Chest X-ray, AP view. Patient: 43 years old, sex F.
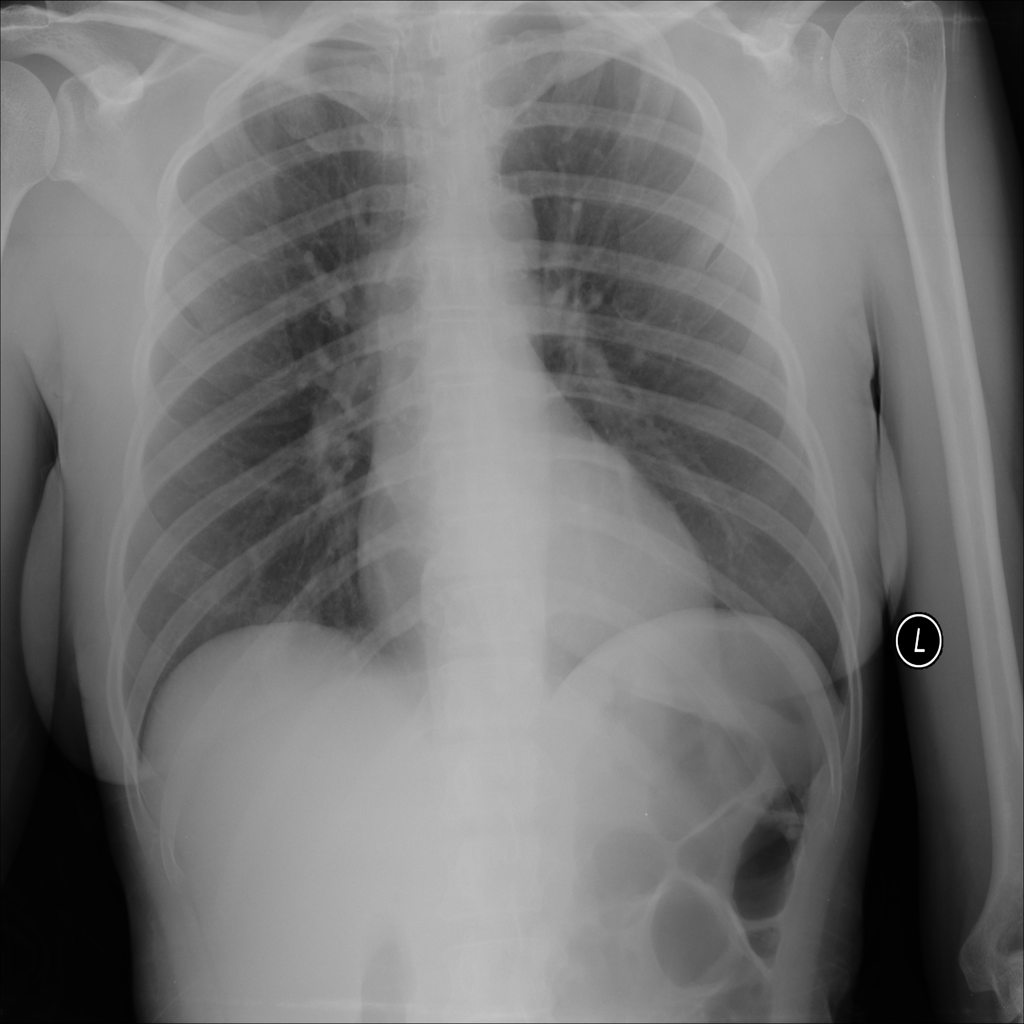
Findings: No Finding